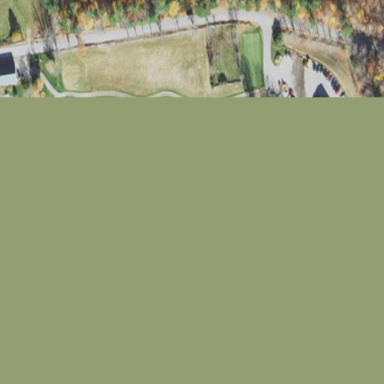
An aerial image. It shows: Golf rough area.